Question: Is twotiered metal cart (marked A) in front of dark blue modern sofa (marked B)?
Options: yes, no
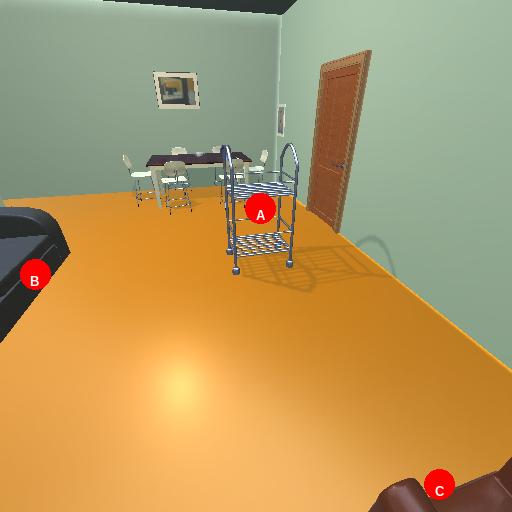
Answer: yes